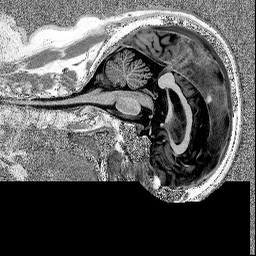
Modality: MP2RAGE
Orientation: sagittal
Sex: male